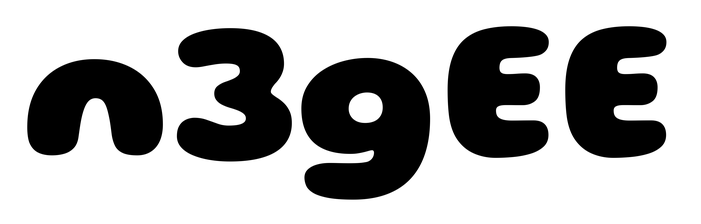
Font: Gluten_ExtraBold